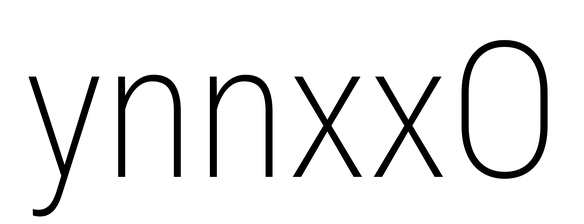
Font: Roboto_Condensed_ExtraLight